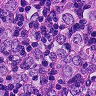
Metastatic tissue present: yes